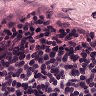
Metastatic tissue present: no